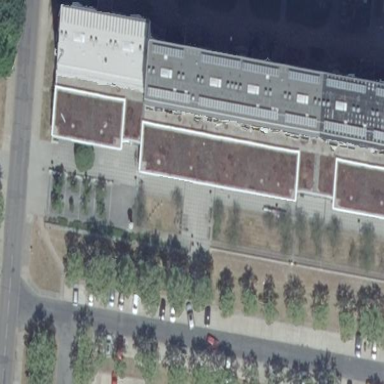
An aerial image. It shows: Commercial building.